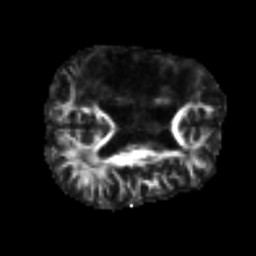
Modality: FA
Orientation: axial
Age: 52
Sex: male
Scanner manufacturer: siemens
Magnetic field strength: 3 T
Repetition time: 4.999 s
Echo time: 0.07946 s